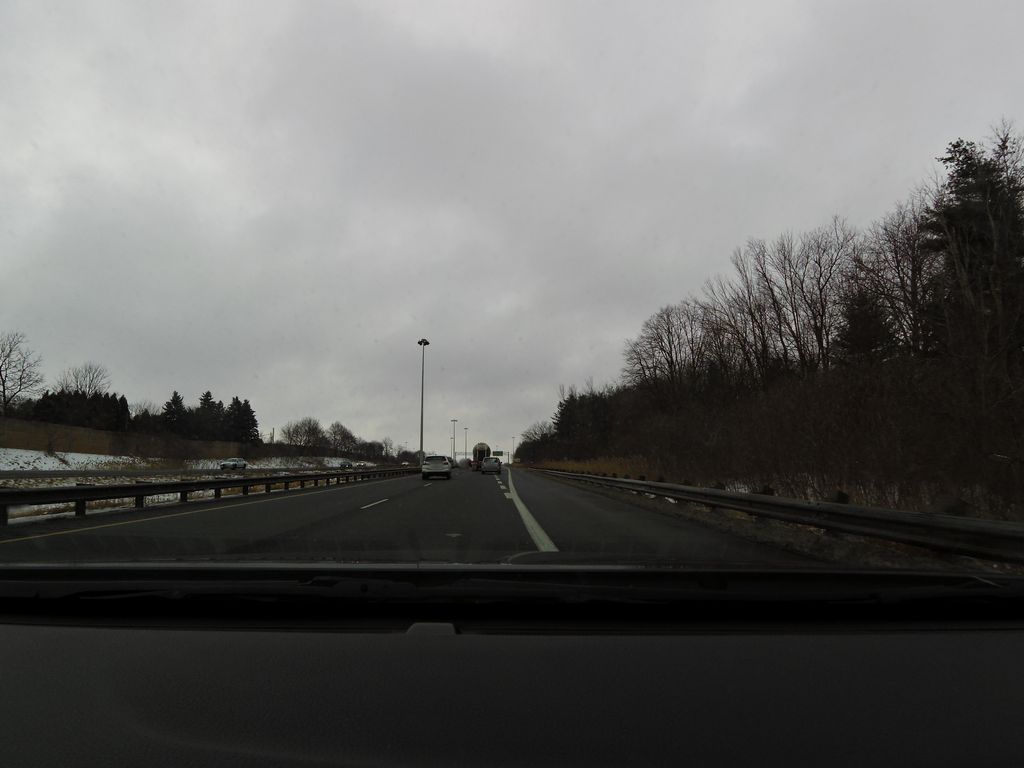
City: hamilton